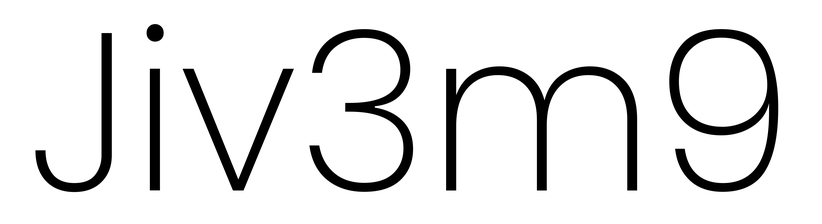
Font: Poppins-ExtraLight